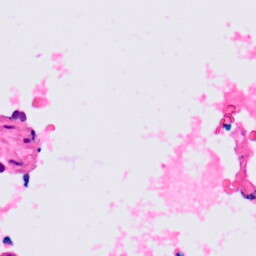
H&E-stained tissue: Lung